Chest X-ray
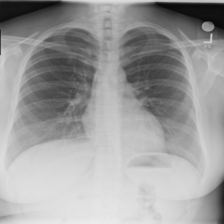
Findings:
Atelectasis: negative
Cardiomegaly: negative
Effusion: negative
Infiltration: negative
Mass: negative
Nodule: negative
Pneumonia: negative
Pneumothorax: negative
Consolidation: negative
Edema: negative
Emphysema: negative
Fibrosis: negative
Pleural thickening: negative
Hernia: negative